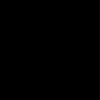
Label: dusty